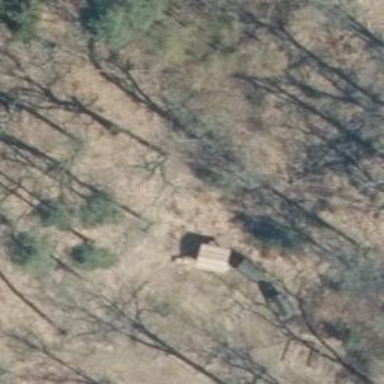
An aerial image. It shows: Picnic shelter amenity.